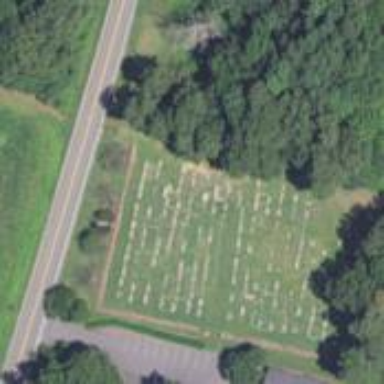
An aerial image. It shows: Grave yard.